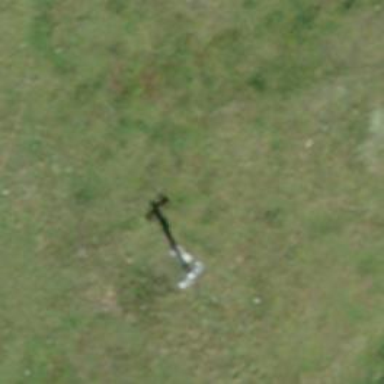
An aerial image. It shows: Pylon for aerialway.